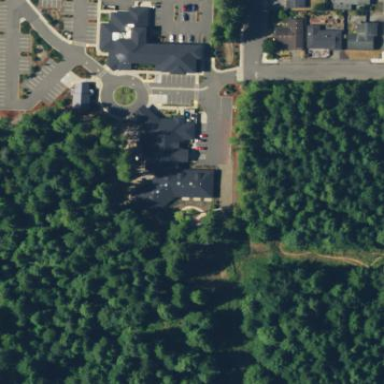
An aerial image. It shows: Commercial area featuring healthcare service specifically hospice.